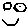
Label: smiley face